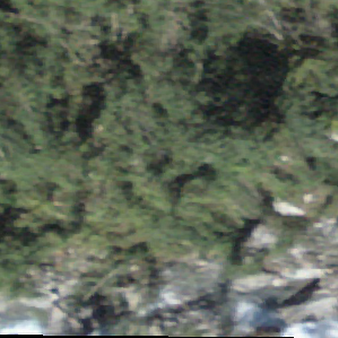
Label: bouldering_area